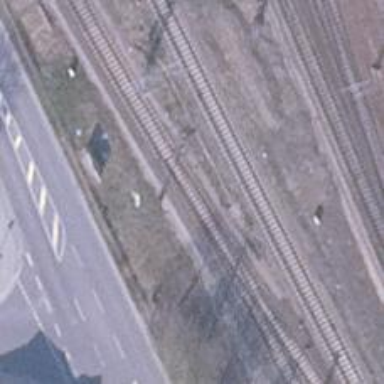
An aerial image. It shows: Railway switch.